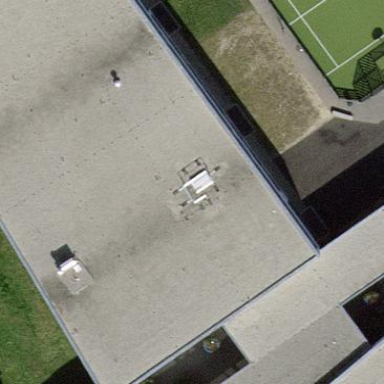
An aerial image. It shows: School building.